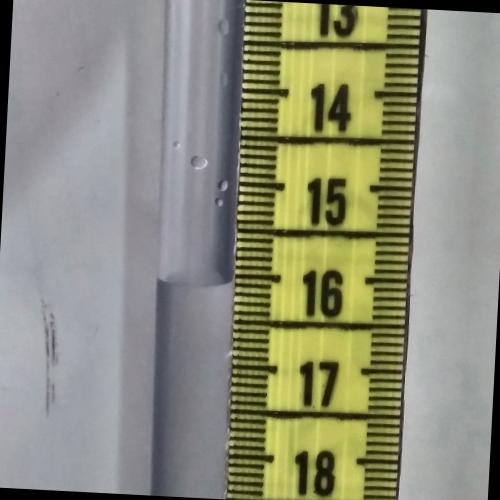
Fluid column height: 16.1 cm